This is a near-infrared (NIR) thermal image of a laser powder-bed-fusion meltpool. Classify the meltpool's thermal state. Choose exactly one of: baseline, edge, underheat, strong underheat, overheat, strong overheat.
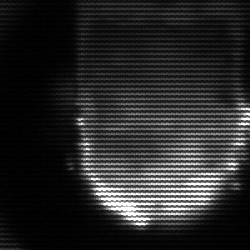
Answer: baseline